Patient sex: M
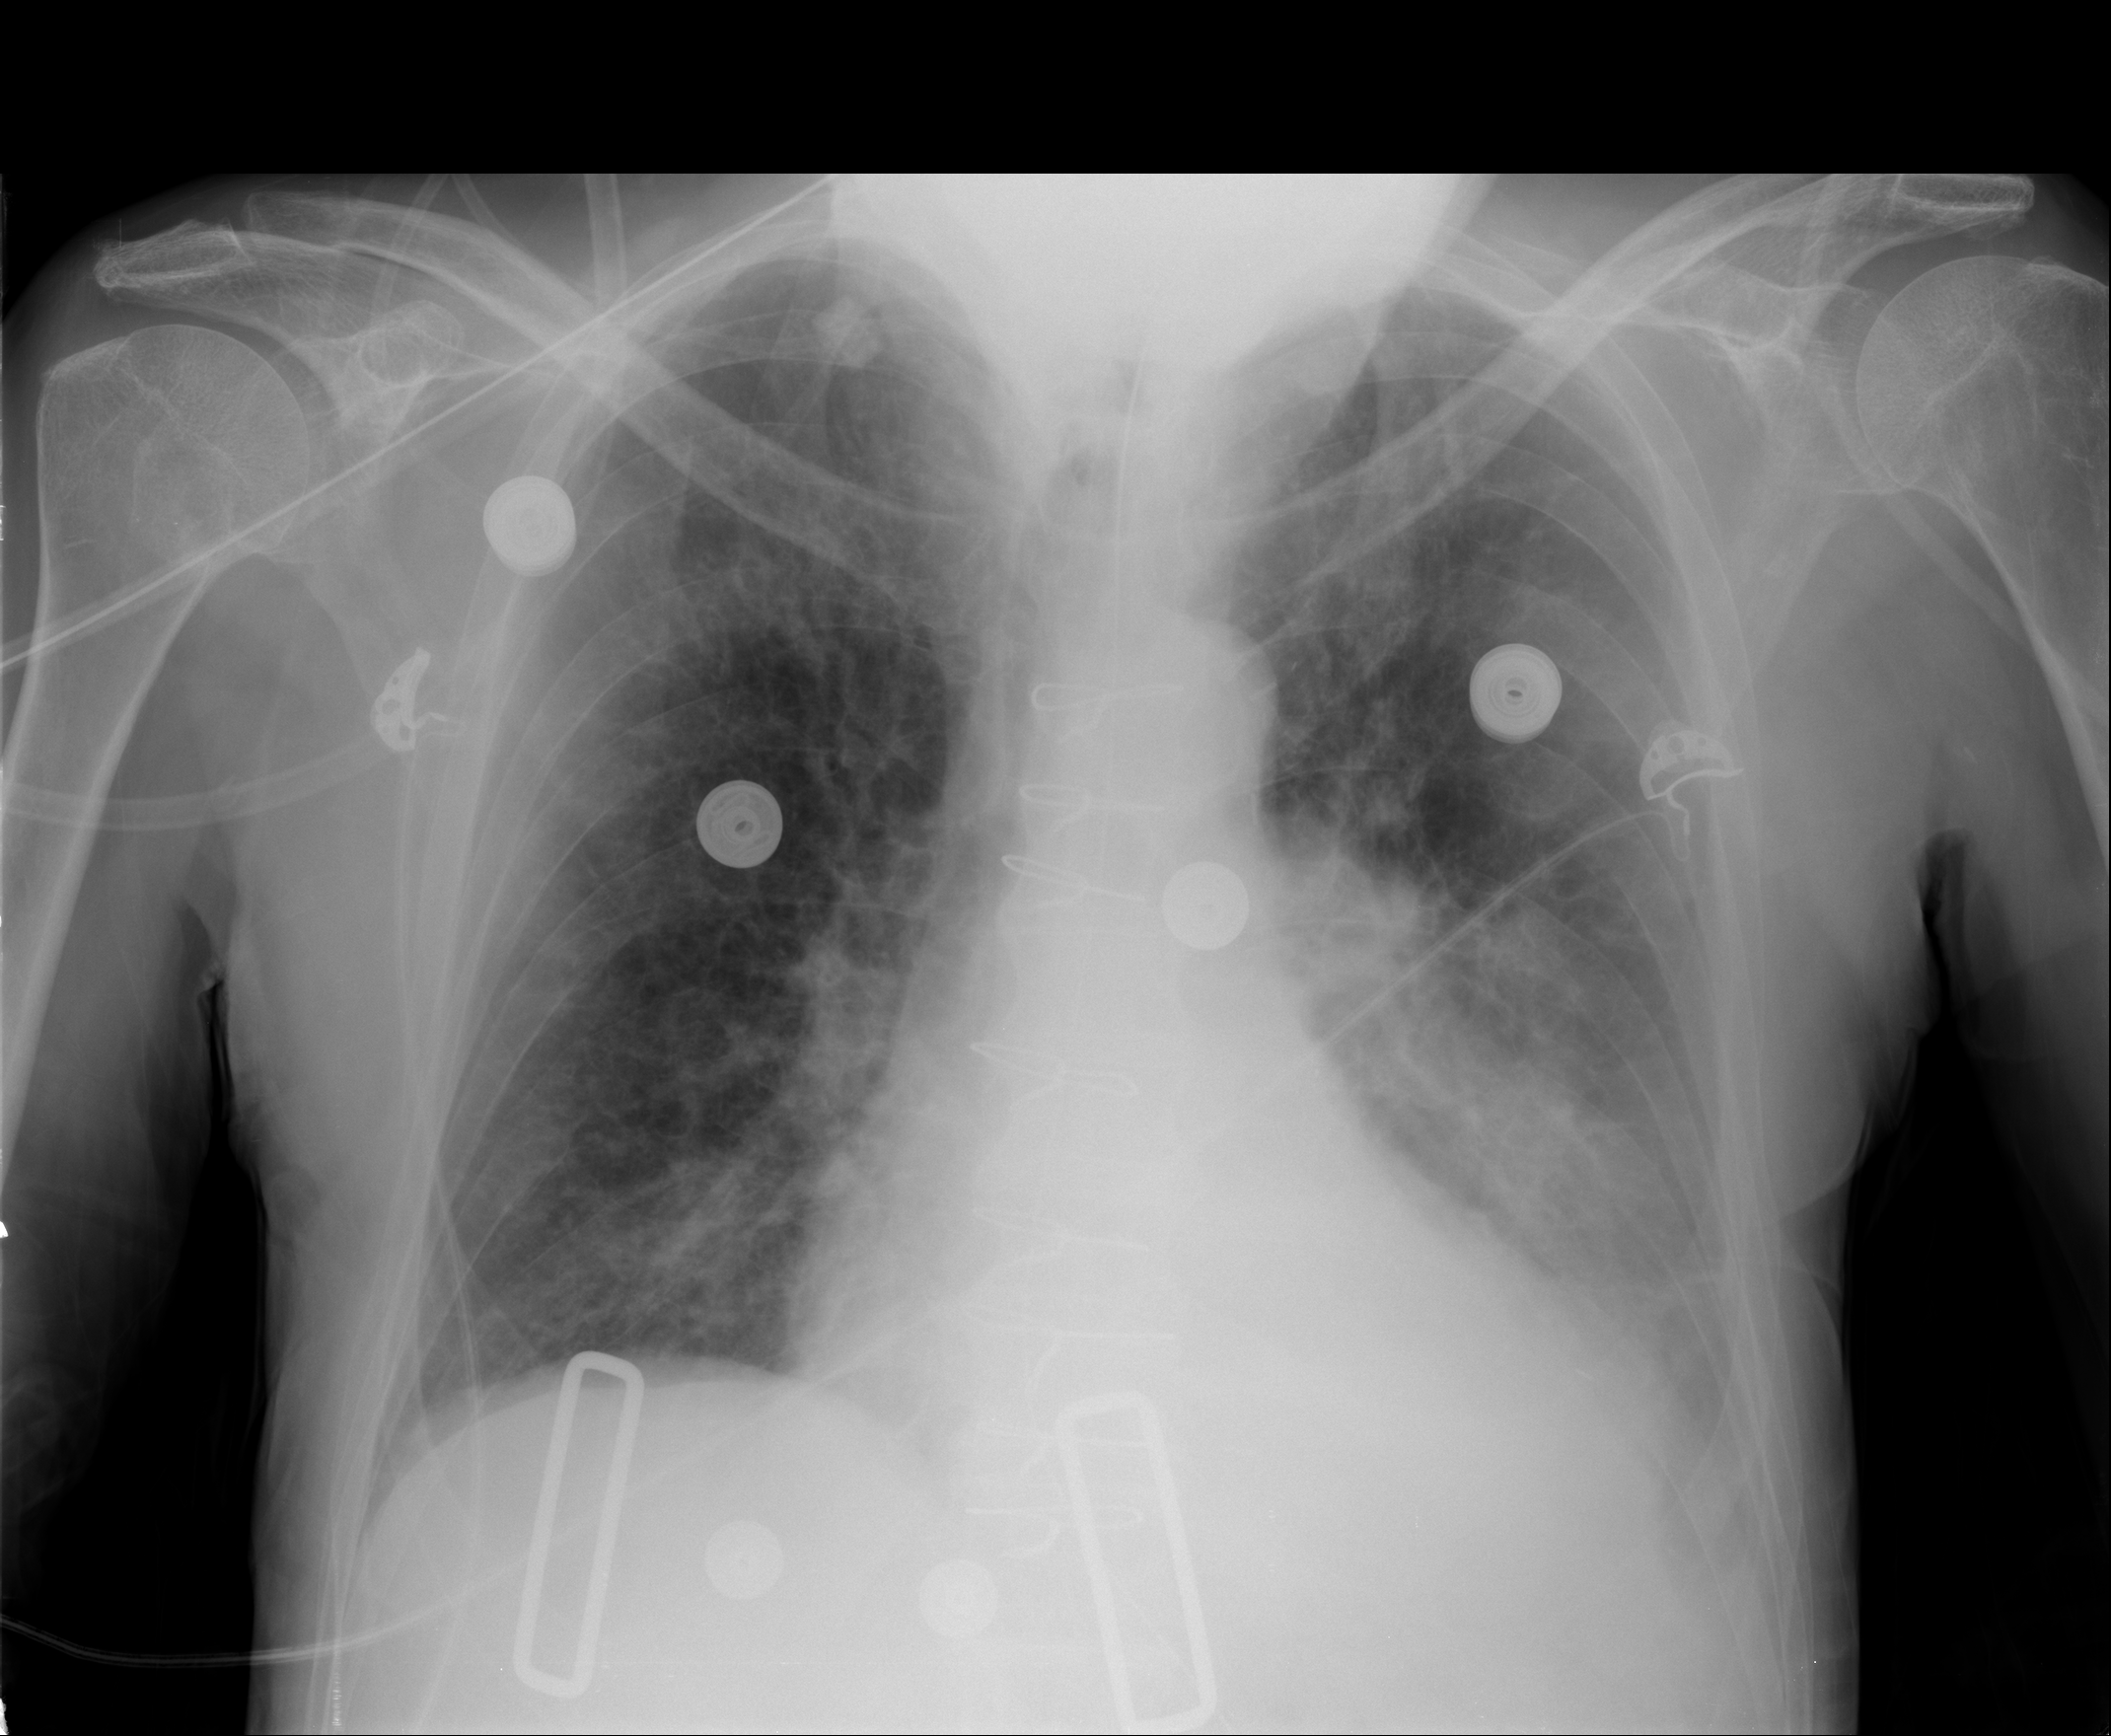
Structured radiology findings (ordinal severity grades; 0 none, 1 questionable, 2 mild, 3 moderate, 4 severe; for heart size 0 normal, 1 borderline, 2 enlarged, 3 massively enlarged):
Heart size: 2
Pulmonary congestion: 1
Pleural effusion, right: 0
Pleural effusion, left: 0
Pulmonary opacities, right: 0
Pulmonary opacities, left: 2
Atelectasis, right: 0
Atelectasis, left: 2